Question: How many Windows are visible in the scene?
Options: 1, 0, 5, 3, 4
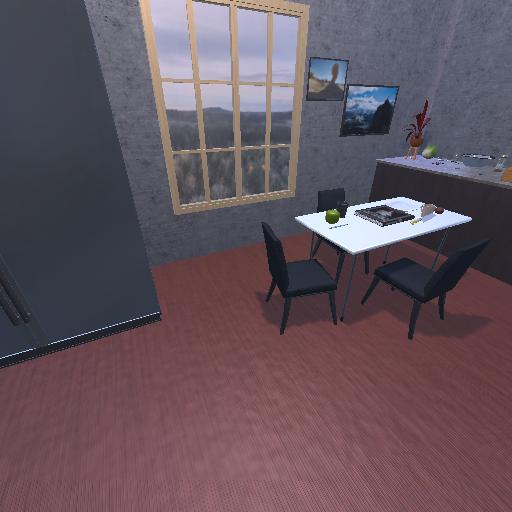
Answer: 1